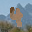
Label: 4